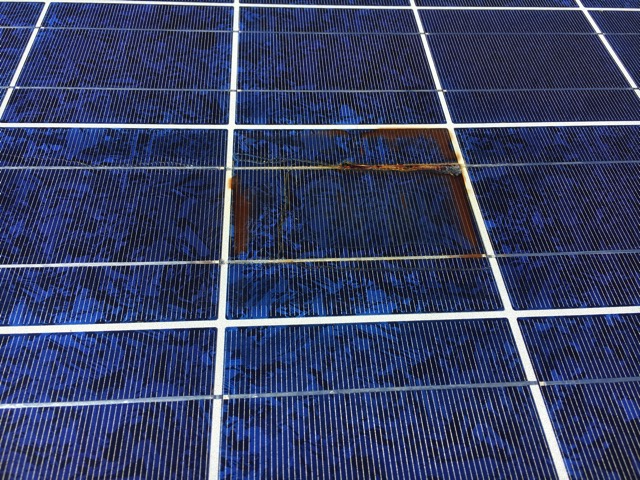
Label: Electrical-damage